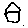
Label: house